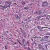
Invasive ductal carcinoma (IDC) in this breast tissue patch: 1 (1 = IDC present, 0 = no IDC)